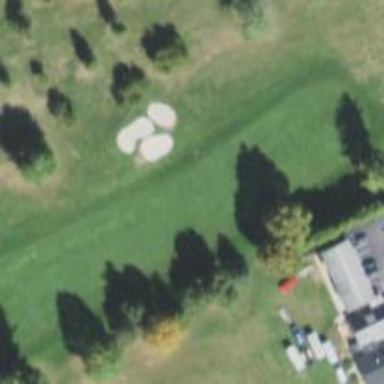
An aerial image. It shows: Golf hole.